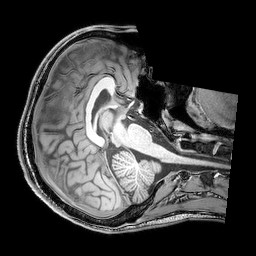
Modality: T1w
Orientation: axial
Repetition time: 0.00828 s
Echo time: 0.00388 s